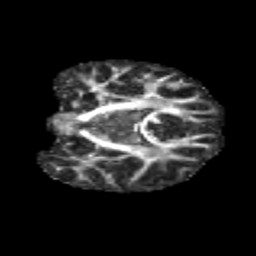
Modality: FA
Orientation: coronal
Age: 11
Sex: male
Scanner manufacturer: siemens
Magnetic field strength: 3 T
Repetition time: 3.8 s
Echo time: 0.07 s